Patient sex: M
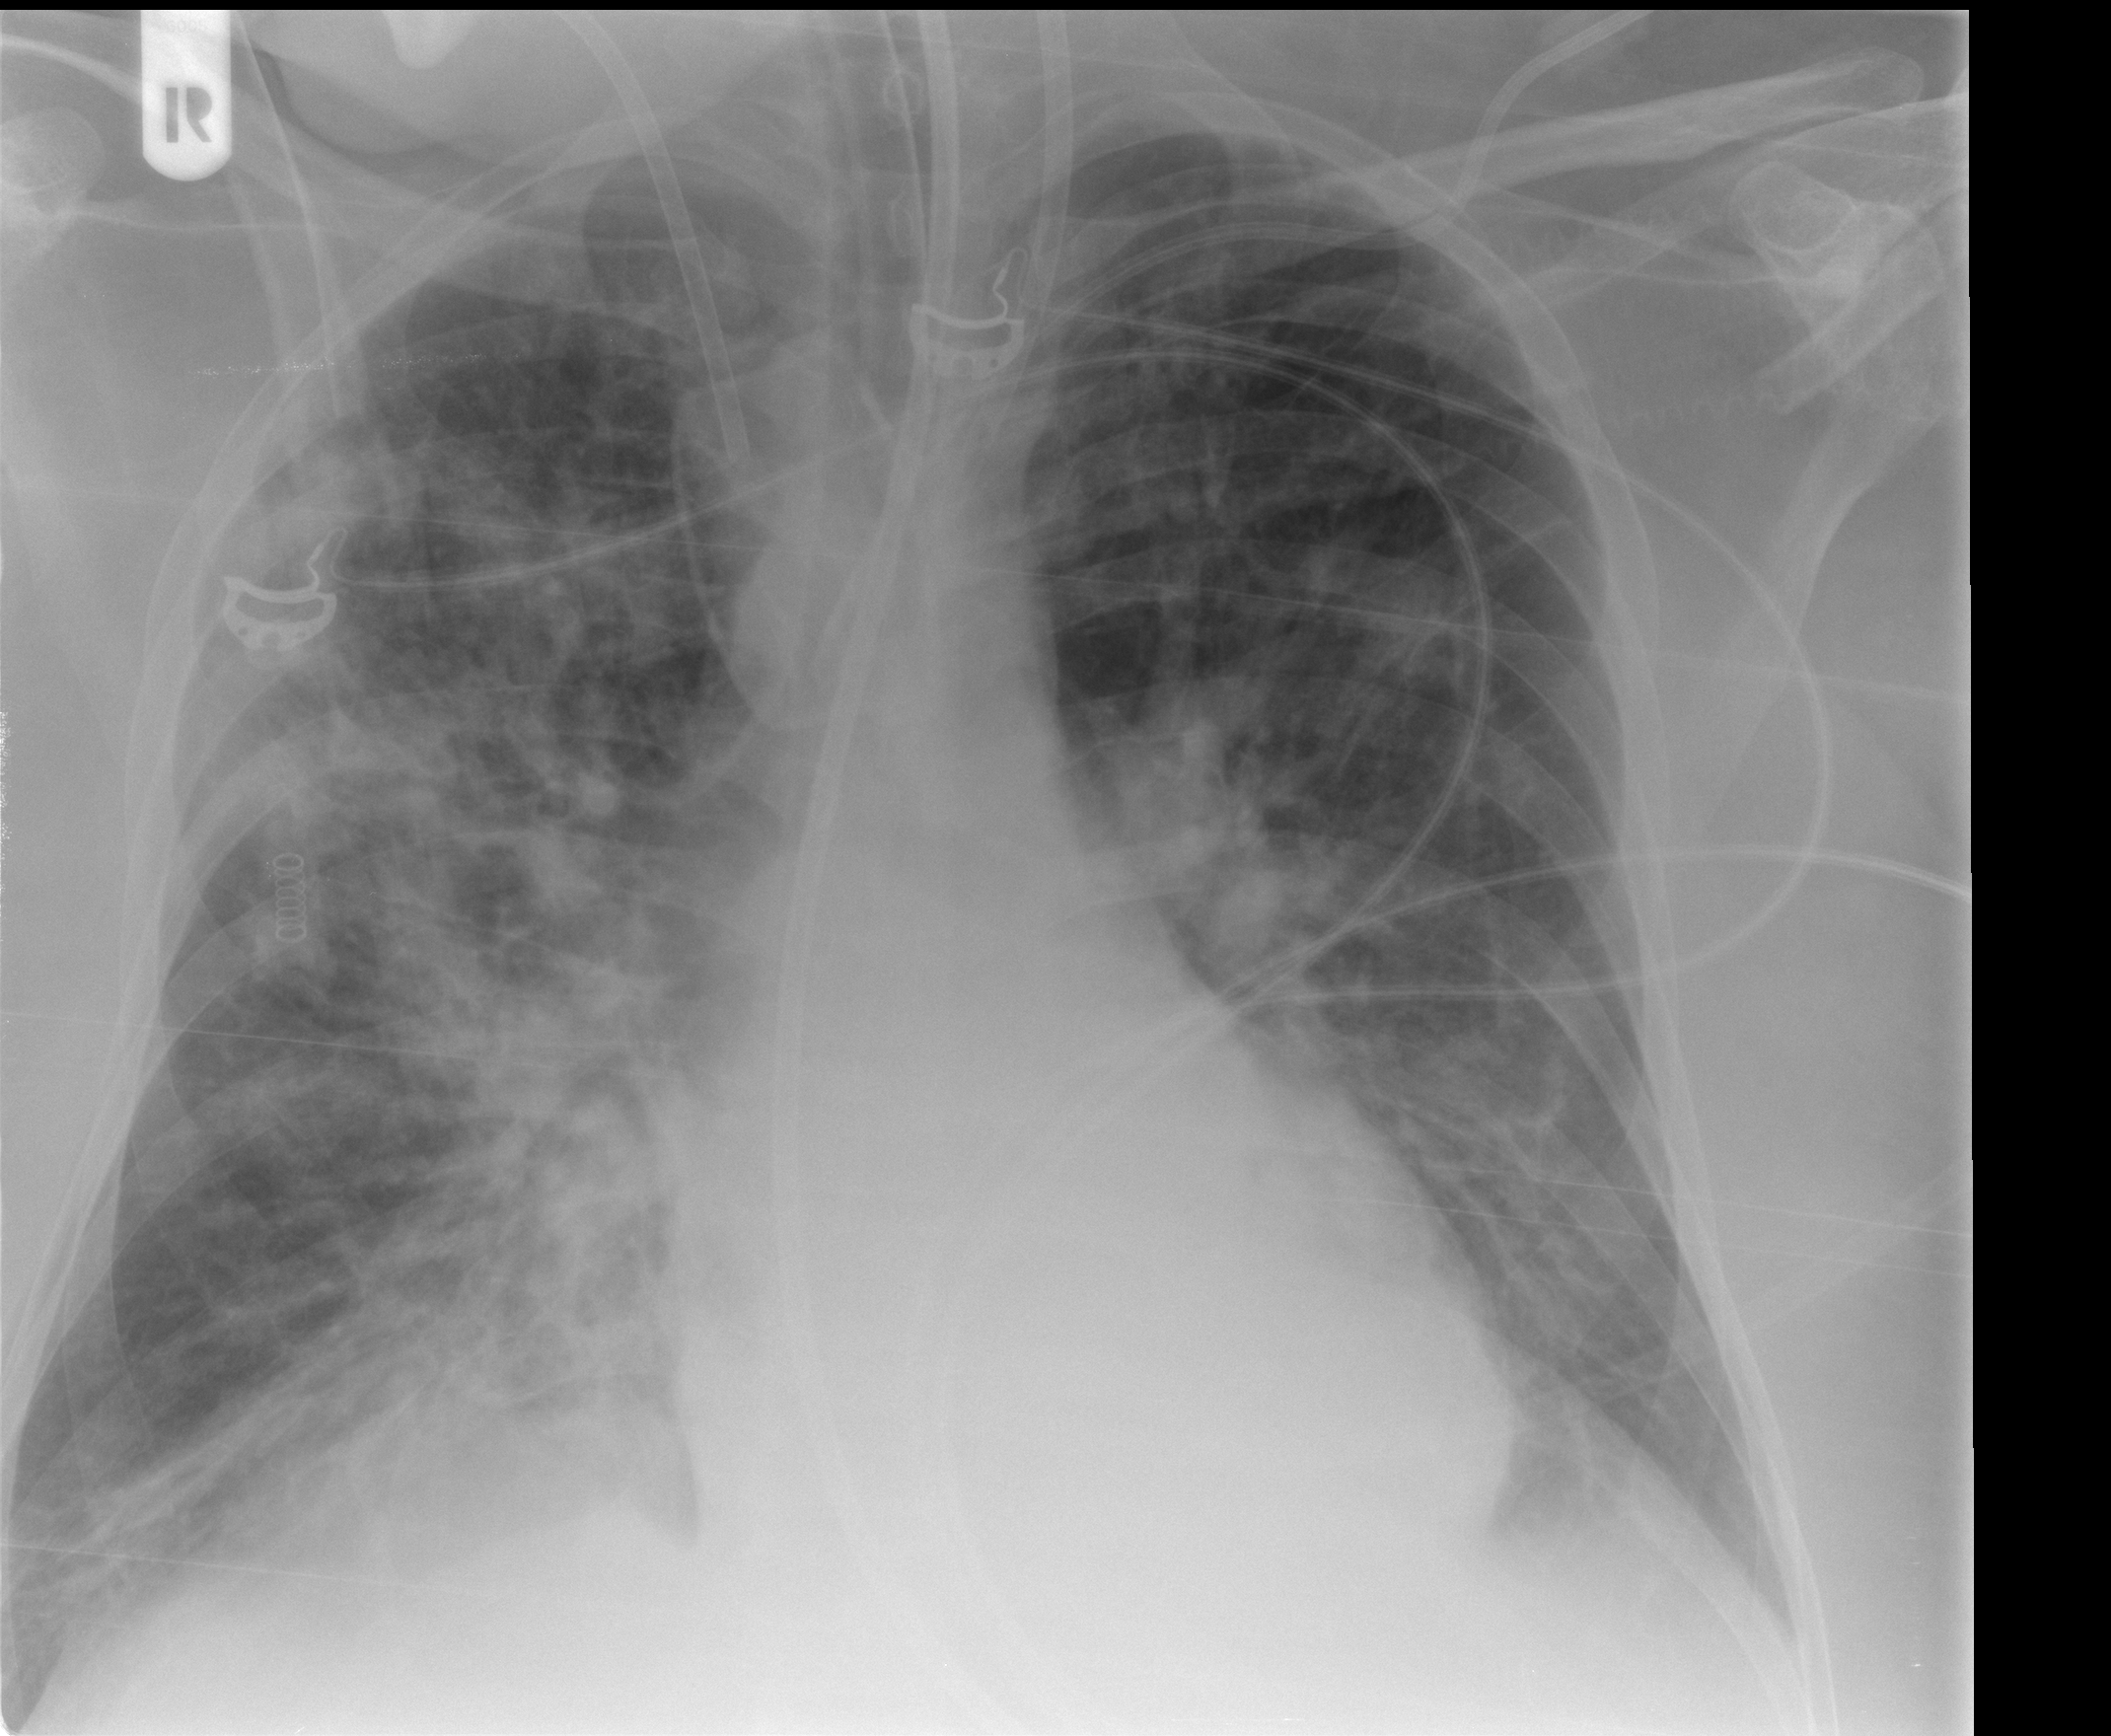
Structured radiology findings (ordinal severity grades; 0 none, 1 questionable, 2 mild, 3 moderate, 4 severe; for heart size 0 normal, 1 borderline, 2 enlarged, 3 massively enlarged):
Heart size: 0
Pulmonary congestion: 0
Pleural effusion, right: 2
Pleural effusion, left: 1
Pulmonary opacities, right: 3
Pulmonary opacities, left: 0
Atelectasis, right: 0
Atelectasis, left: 0